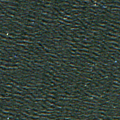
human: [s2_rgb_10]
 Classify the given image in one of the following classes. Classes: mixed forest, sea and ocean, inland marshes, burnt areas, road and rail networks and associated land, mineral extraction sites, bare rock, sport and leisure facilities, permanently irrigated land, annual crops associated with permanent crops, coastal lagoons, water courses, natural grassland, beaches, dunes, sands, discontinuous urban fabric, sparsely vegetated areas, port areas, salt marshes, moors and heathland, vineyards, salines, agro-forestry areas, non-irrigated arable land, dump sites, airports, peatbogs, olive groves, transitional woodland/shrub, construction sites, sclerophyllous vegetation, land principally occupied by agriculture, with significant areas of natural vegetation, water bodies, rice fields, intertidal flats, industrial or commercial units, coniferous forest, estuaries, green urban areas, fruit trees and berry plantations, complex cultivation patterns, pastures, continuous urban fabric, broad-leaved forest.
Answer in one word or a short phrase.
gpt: sea and ocean